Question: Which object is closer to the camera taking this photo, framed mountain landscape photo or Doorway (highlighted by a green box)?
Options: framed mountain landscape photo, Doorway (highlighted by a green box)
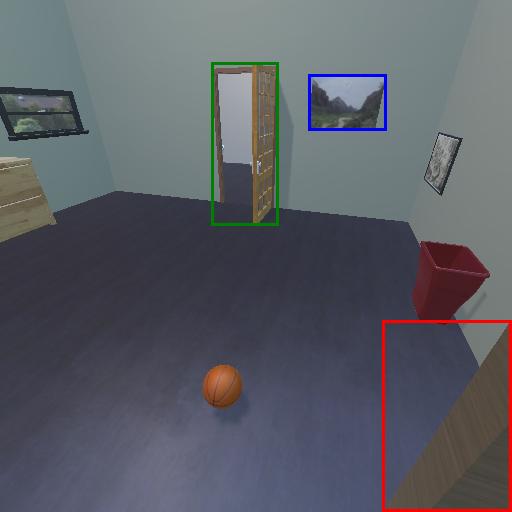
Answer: framed mountain landscape photo